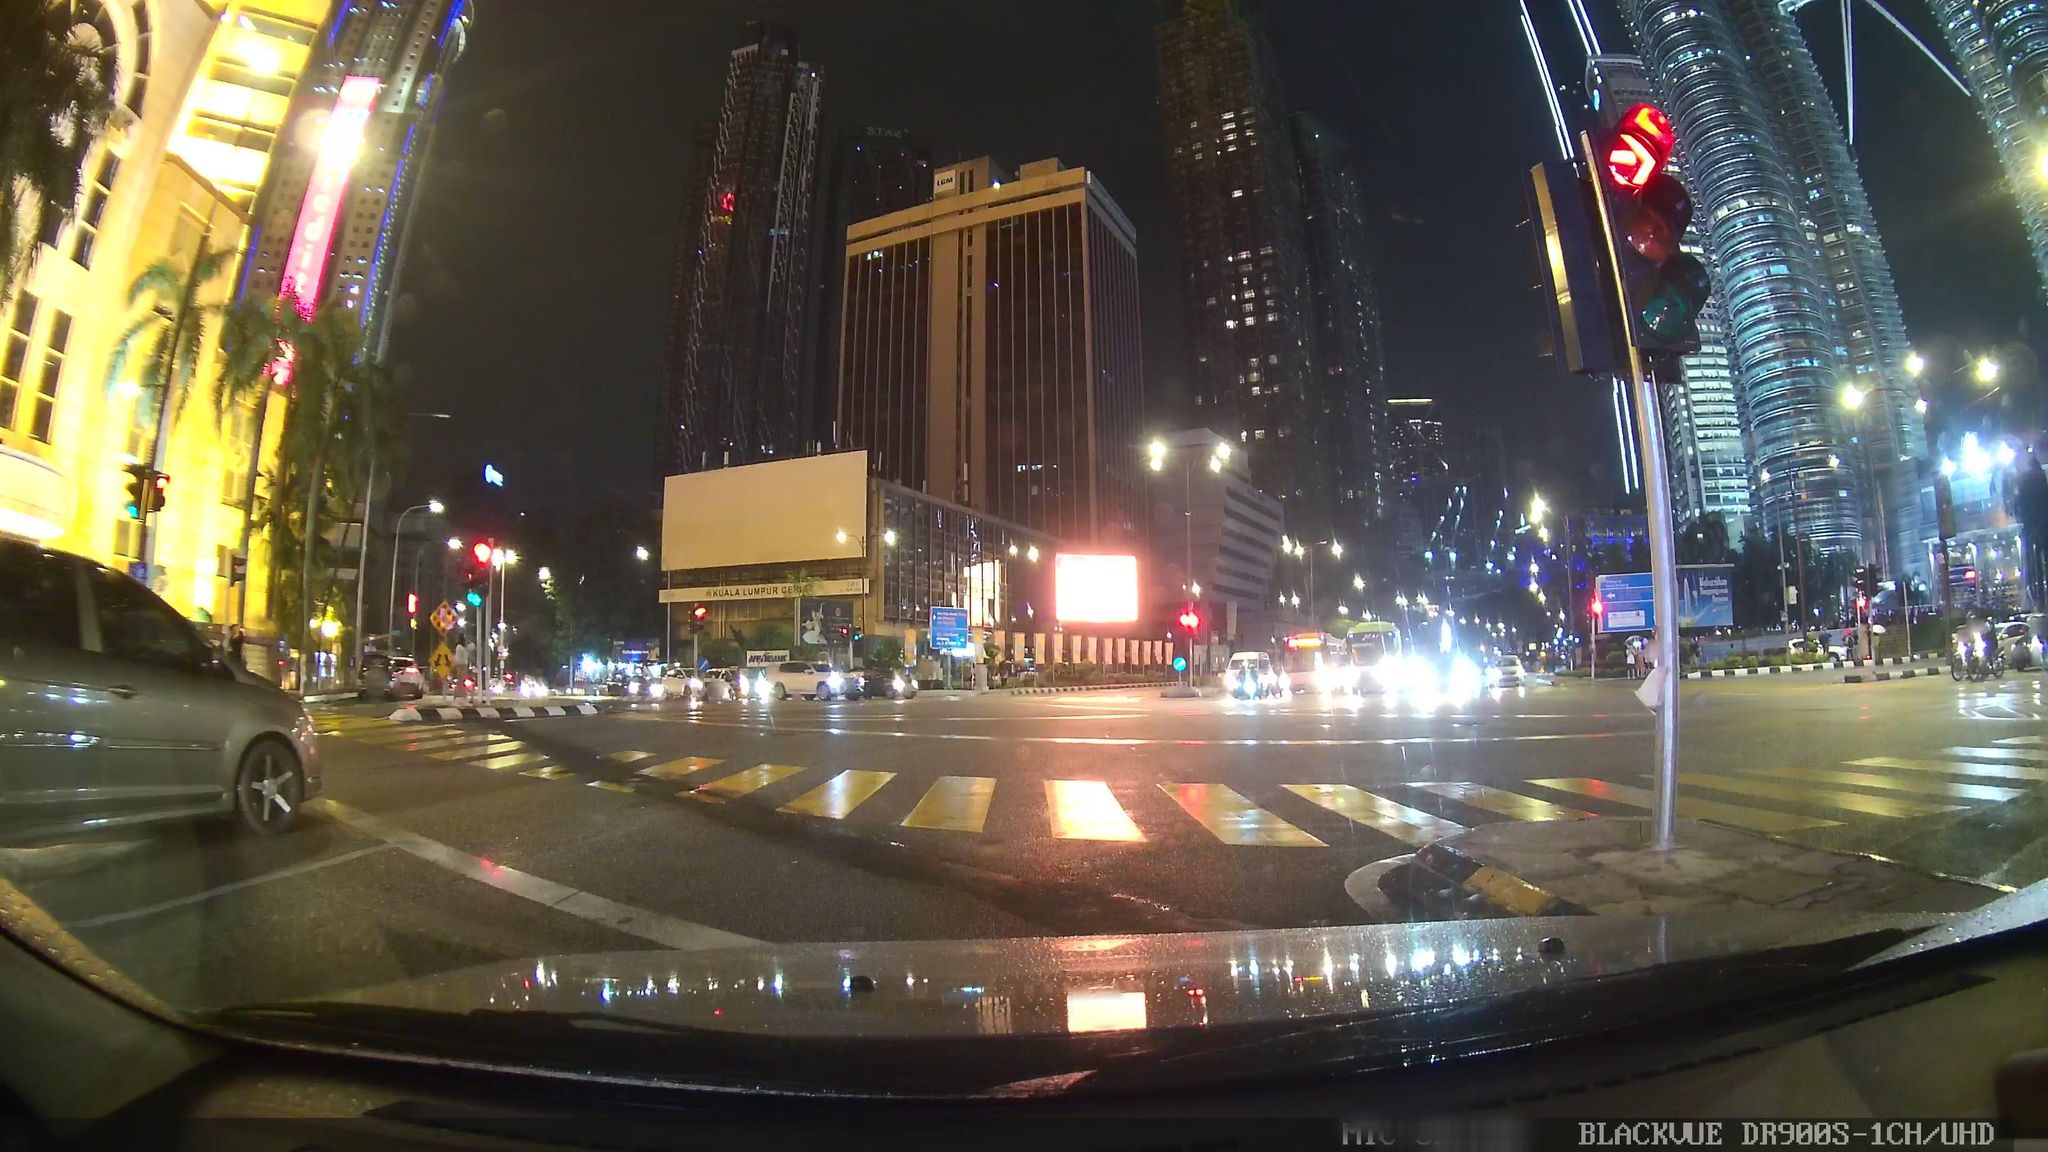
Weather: clear
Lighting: night
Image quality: slightly poor
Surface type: driving surface
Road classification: motorway_link, service
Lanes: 4, 2, 1
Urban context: urban centre
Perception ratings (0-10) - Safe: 2.62, Lively: 8.86, Beautiful: 1.77, Boring: 0.93, Depressing: 6.01, Wealthy: 7.41